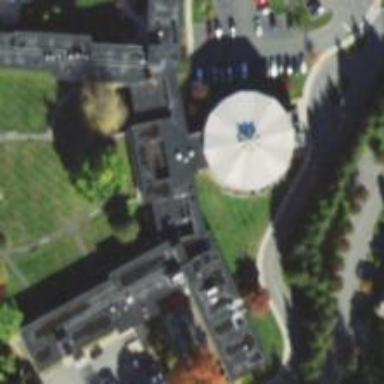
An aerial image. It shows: College building.